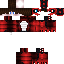
A female skeleton skin with dark skin, wearing brown helmet dressed in a red armor chest and red pants, featuring a closed mouth.